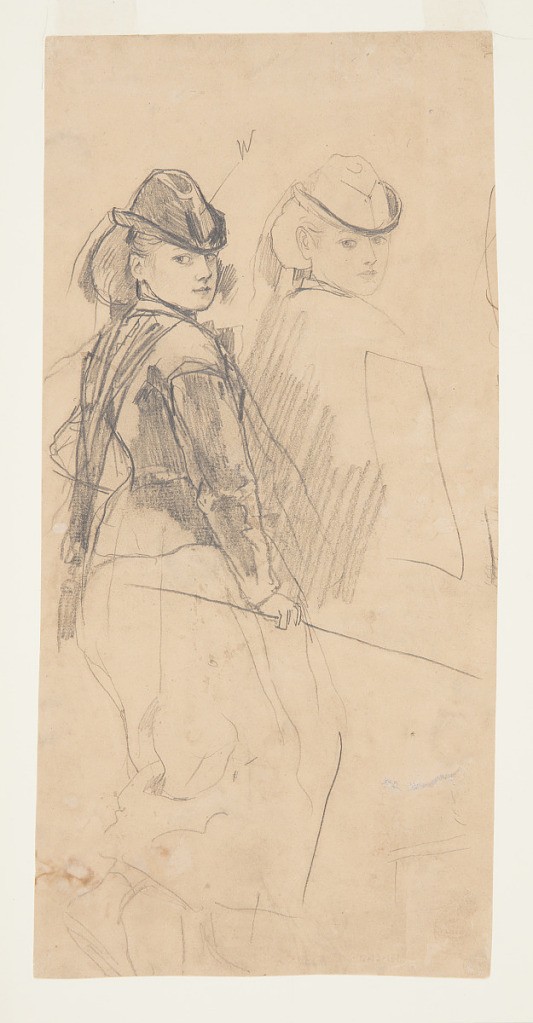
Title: Two Studies of a Young Girl Looking Over Her Shoulder
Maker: Winslow Homer, American, 1836–1910
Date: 1861
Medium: Recto: Graphite on brown paper Verso: Graphite, white chalk on brown paper, blackened for transfer
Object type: Drawing
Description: Recto:  Two horizontal half-length sketches of a young girl in a riding habit [with indications of a side-saddle position].
Verso:  Horizontal view across a drill ground, with log house and tents in foreground.